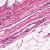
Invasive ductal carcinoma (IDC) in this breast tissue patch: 0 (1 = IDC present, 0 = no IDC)